Question: I'am unable to make my website work after a server changing. Whether I access <URL> or www.mydomain.com it just doesn't work. I am going mad.
Using the IP I get a Server not Found error (ERR_NAME_NOT_RESOLVED in Chrome); using the domain I get this:

What I did:
Hostname: 'localhost.mydomain.com'
Primary resolver: '103.254.153.22' (<--<URL>
Secondary resolver: '127.0.0.1'
Nameserver and Resolved IP:
'''
ns1.mydomain.com 216.21.224.199 (<--Register.com IP)
ns2.mydomain.com 216.21.224.199 (<--Register.com IP)
'''
I created a user called 'user123'.
I already had a domain in a previous IP.
So I only changed the A records to my new IP.
I let these nameservers:
'''
dns193.a.register.com. ['216.21.231.193']
dns193.b.register.com. ['216.21.232.193']
dns226.c.register.com. ['216.21.235.226']
dns249.d.register.com. ['216.21.236.249']
'''
:
I sent all my PHP code to '/home/user123/public_html'.
I installed all the packages and extensions needed.
If there is any important information missing, let me know. I am a newbie in this matter, so please be patient.
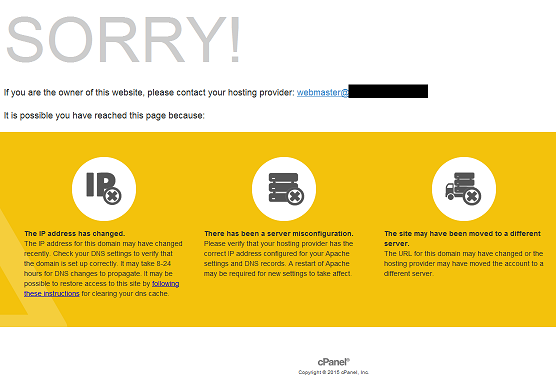
Answer: The error using the domain was different because my Register.com hadn't done the transition to the new IP yet.
To access my server meanwhile, instead of using the IP I used <URL> and it worked.
PS: In fact there were other problems, like Apache using a incorrect DirectoryRoot, but that's another story...